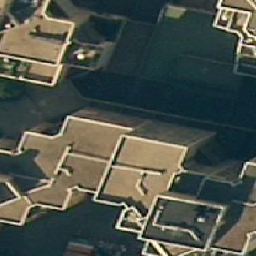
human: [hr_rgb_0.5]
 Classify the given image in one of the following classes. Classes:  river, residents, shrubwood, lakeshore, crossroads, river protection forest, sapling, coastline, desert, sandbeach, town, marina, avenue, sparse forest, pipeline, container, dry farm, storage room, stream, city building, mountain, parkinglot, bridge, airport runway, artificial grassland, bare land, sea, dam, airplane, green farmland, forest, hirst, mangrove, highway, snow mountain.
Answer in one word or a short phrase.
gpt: city building